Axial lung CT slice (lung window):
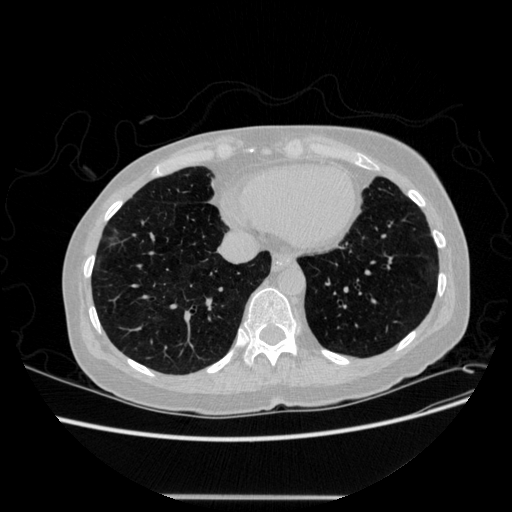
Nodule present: no